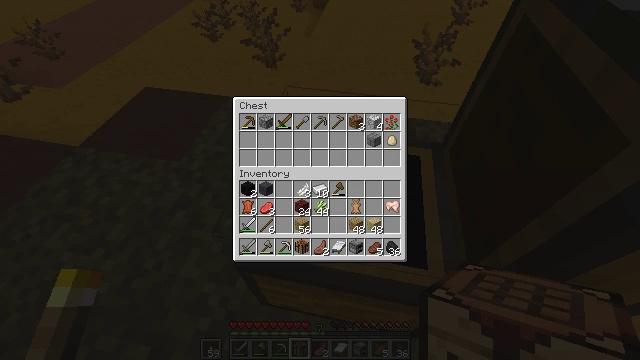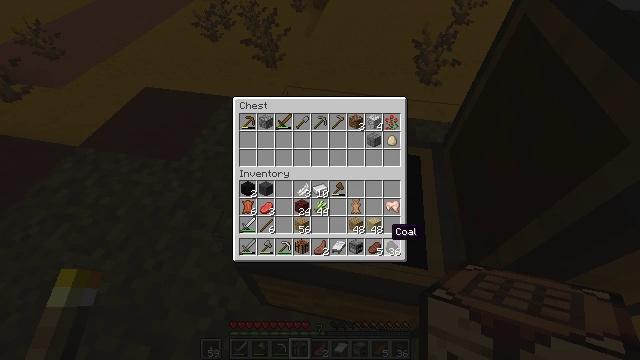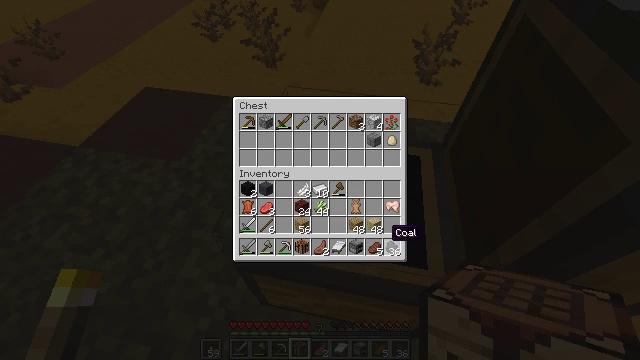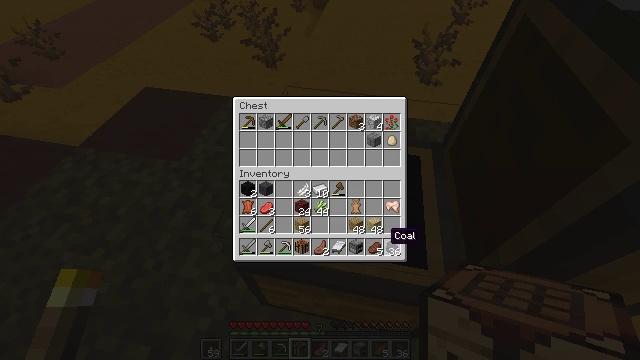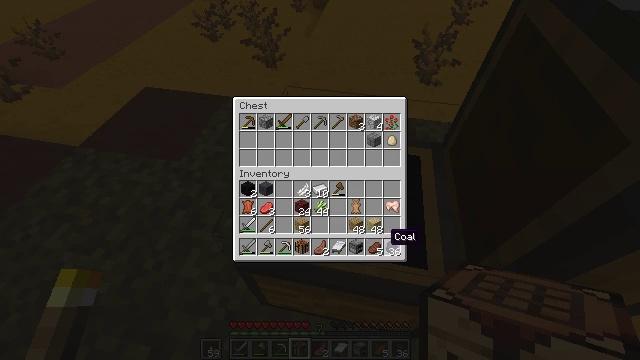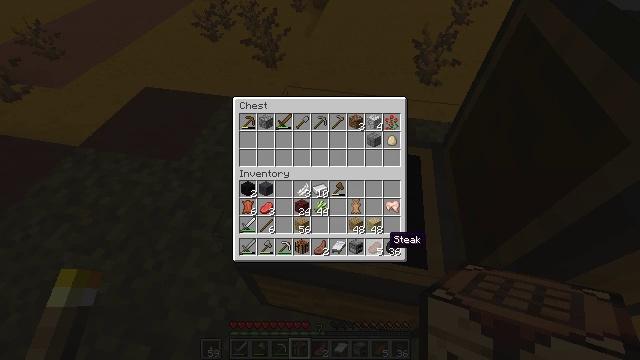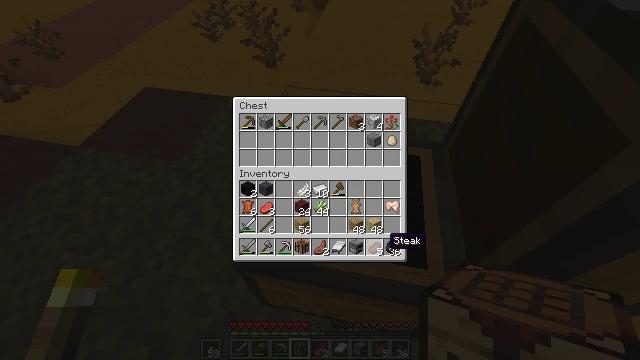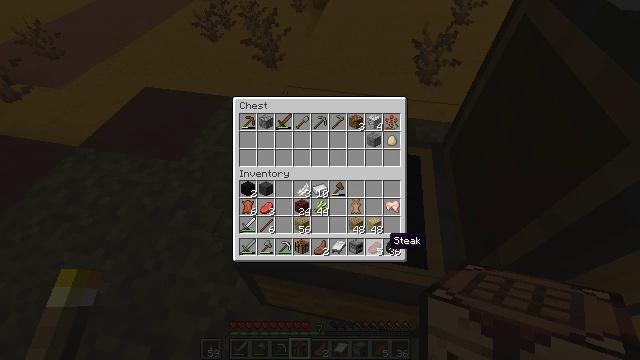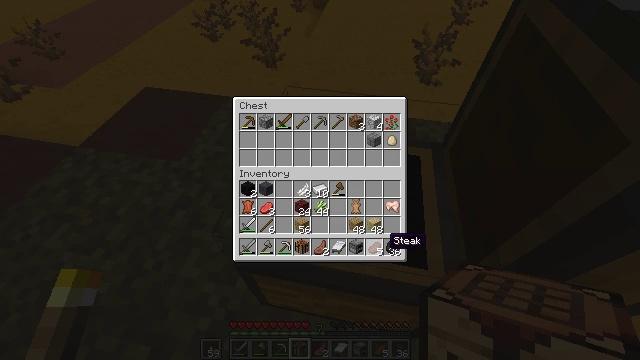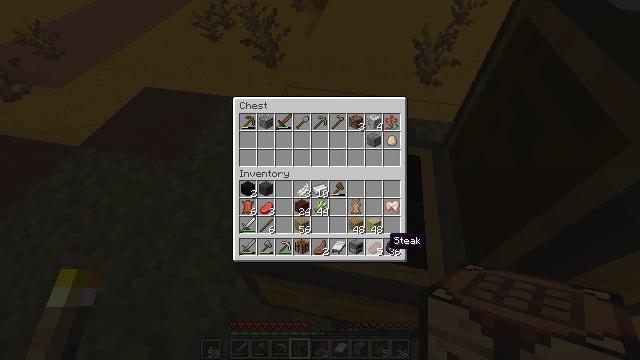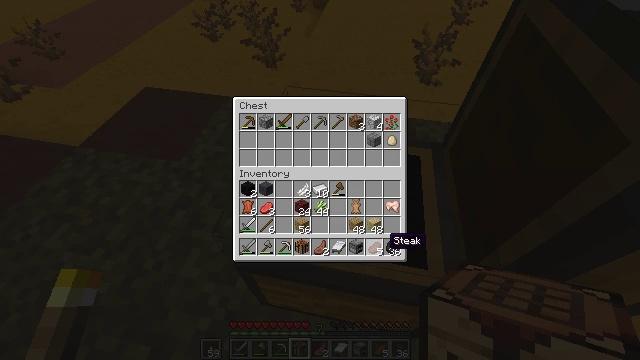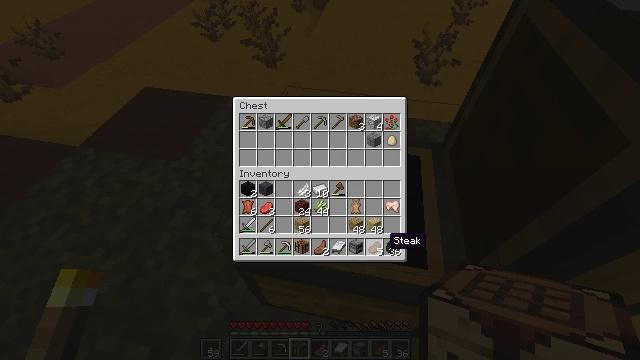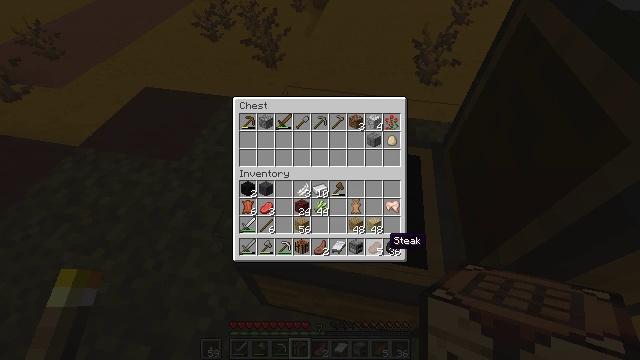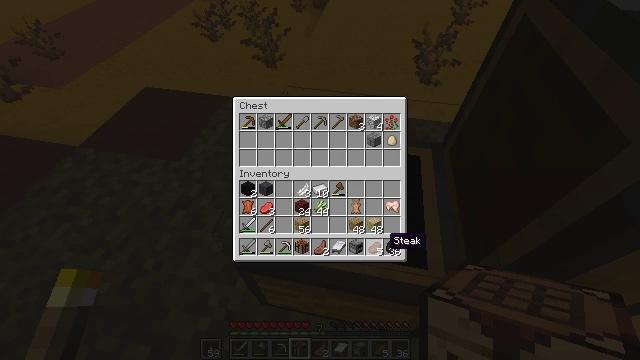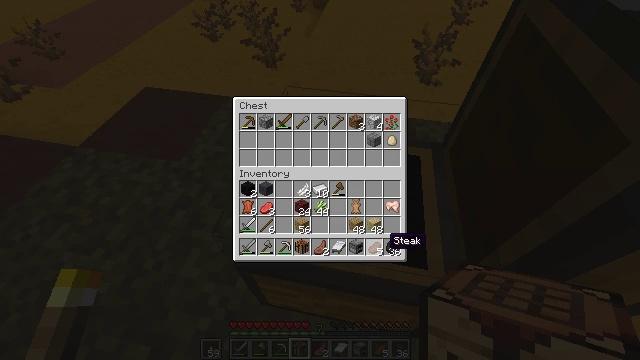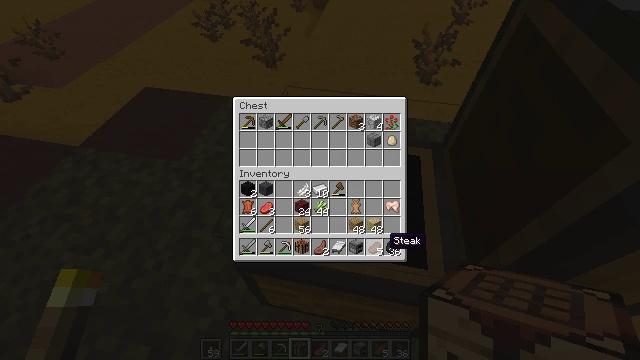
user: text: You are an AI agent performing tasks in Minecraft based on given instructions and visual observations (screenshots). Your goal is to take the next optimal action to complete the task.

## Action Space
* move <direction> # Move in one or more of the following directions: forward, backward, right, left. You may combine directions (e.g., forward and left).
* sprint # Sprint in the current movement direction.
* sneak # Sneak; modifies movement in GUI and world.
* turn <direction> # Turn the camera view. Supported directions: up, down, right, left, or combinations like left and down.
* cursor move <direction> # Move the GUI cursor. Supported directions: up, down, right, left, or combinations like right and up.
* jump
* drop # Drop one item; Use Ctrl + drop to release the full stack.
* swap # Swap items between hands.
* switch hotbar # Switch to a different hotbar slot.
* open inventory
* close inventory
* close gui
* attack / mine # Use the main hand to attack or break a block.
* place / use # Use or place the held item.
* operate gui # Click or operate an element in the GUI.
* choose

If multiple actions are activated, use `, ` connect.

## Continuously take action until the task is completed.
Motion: motion action
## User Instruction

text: Use a pickaxe to mine brown terracotta.
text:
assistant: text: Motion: no_op
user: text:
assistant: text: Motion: no_op
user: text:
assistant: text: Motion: no_op
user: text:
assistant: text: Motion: no_op
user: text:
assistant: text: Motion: no_op
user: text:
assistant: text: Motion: no_op
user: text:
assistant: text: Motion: no_op
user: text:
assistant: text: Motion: no_op
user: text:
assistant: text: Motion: no_op
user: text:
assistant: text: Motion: no_op
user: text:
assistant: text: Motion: no_op
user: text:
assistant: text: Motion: no_op
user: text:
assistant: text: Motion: no_op
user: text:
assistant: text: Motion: no_op
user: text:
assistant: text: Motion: no_op
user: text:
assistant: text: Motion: no_op
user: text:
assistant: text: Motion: no_op
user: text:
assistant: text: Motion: no_op
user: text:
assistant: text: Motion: no_op
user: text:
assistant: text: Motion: no_op
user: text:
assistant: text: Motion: no_op
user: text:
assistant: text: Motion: no_op
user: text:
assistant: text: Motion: no_op
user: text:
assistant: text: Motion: no_op
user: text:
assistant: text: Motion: no_op
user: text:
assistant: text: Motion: no_op
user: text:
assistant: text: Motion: no_op
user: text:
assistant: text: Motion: no_op
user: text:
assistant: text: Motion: no_op
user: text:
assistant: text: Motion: no_op